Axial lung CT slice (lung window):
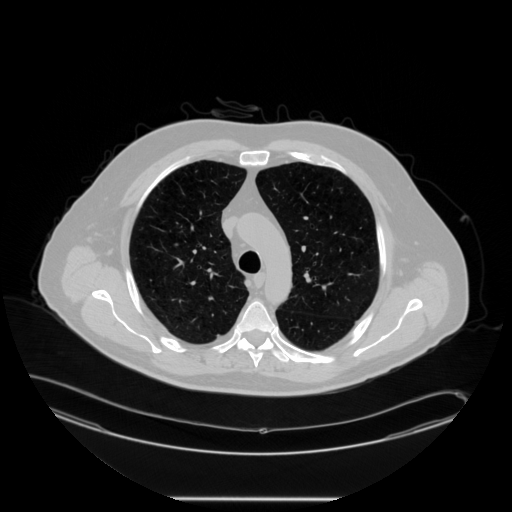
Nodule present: no